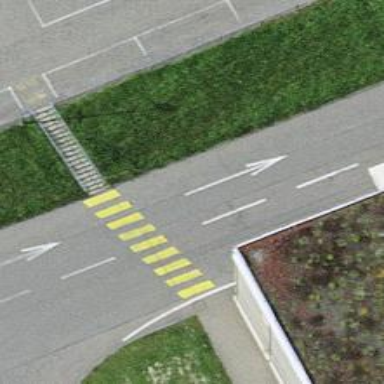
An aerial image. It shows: Uncontrolled zebra crossing on the road.